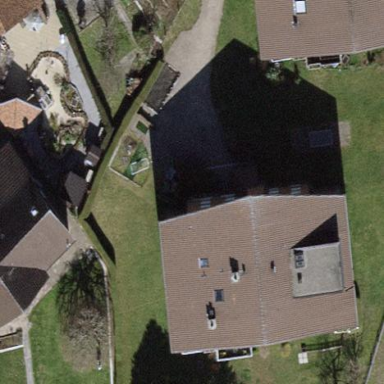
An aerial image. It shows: Building with gabled roof oriented across its structure.